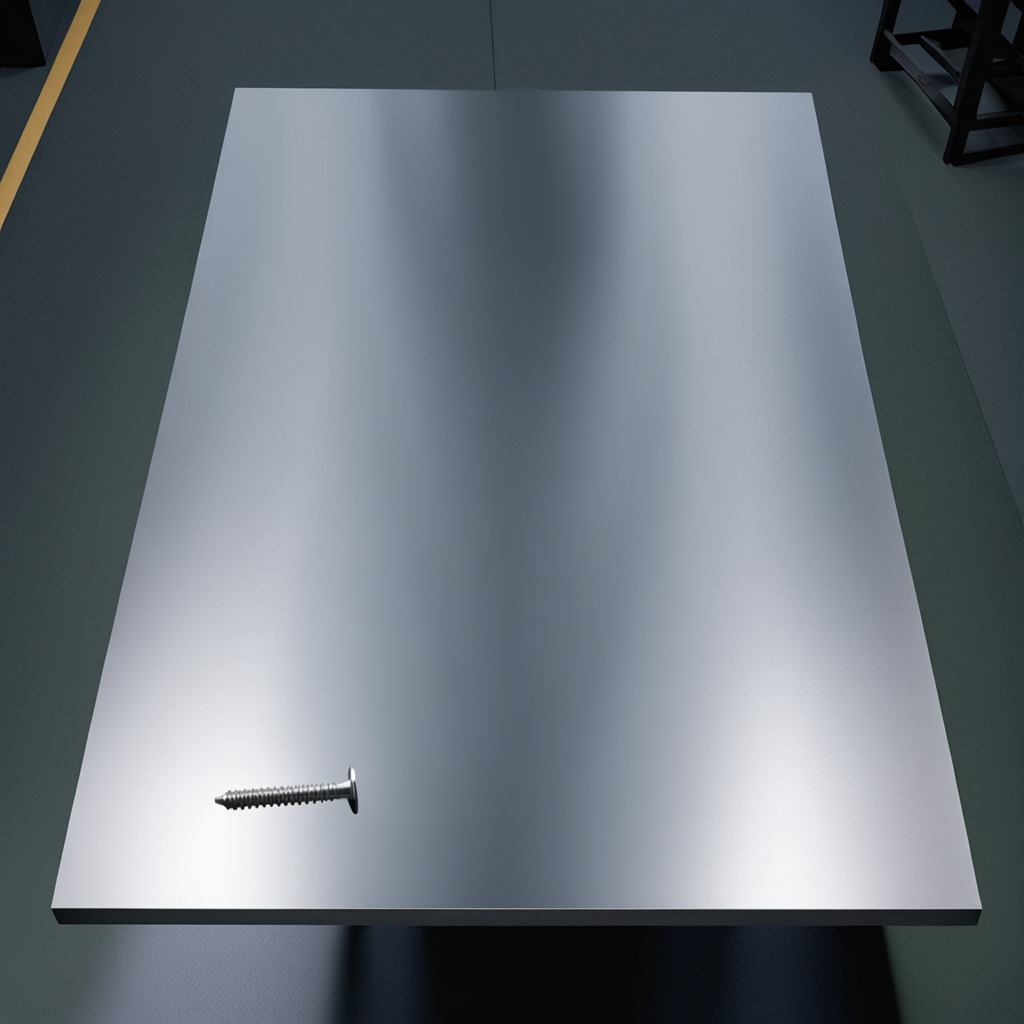
A metal screw is lying on the tabletop.